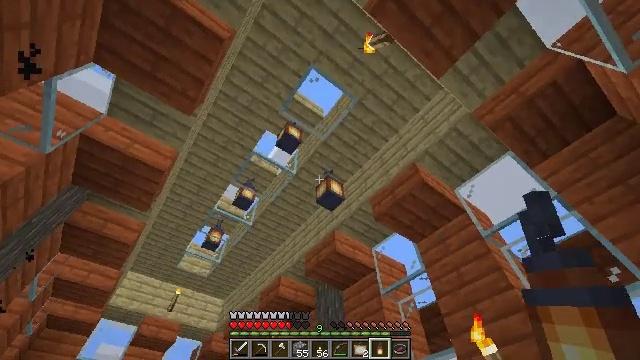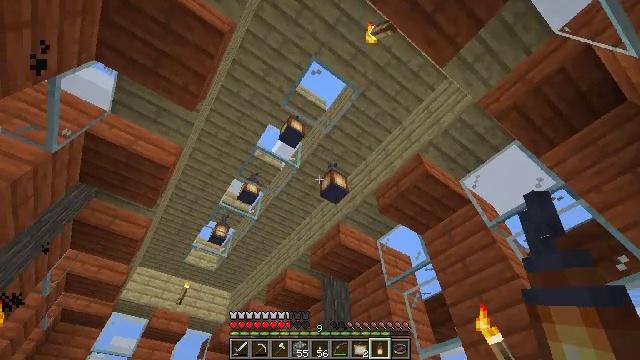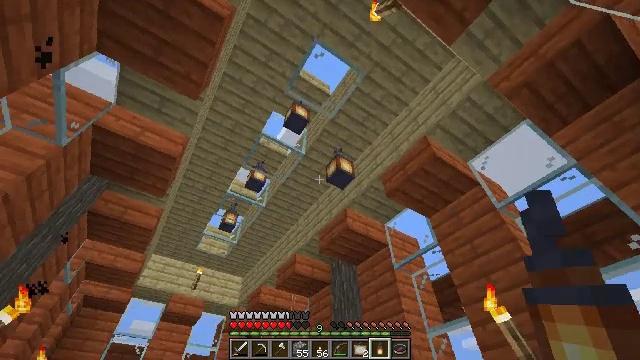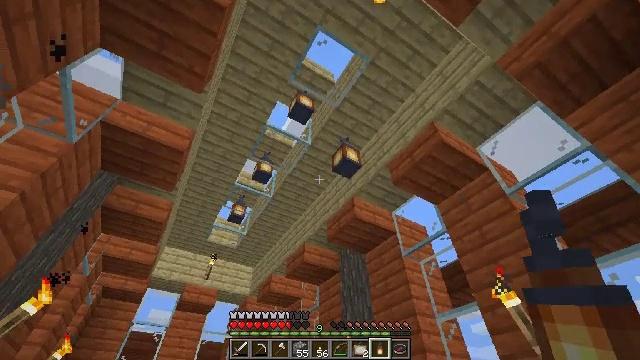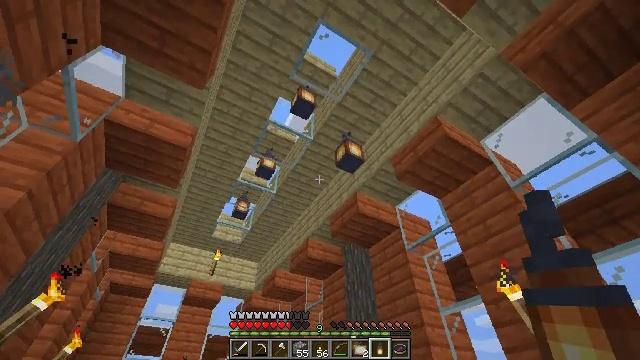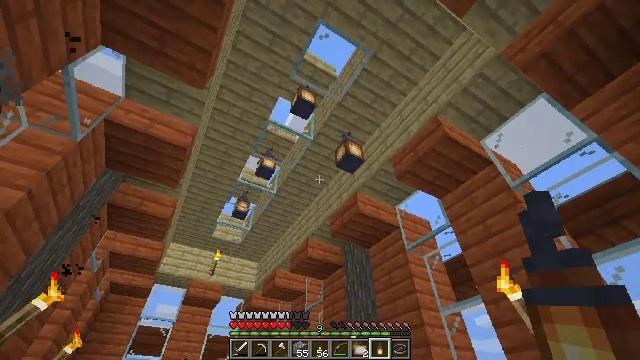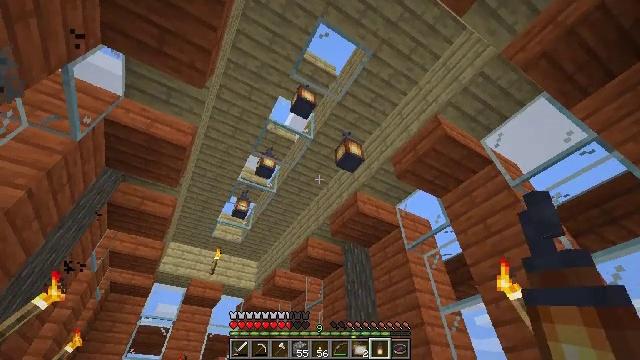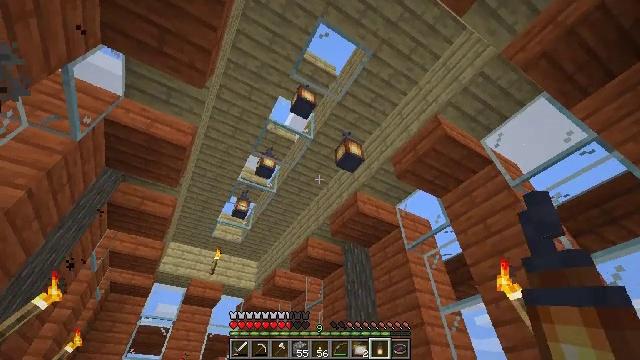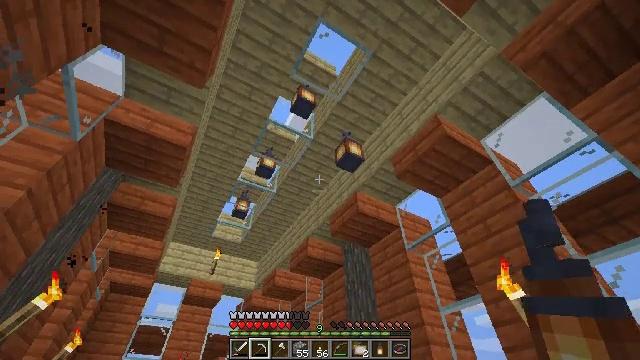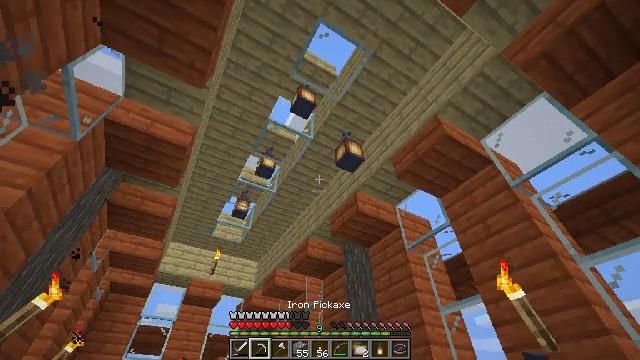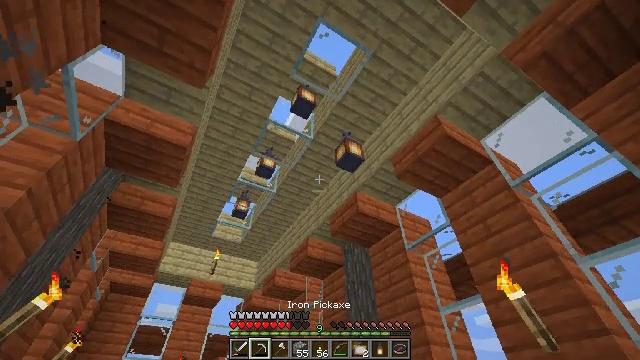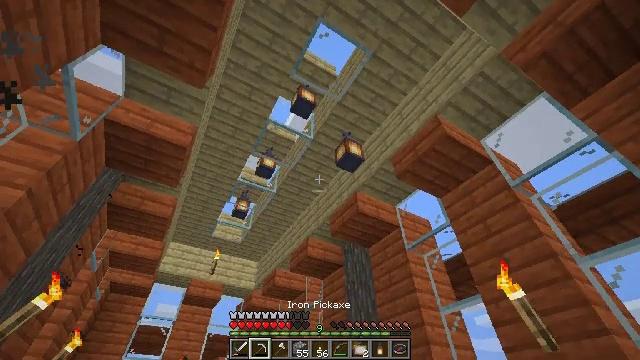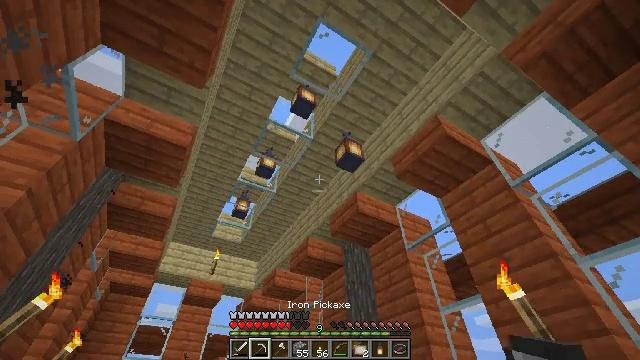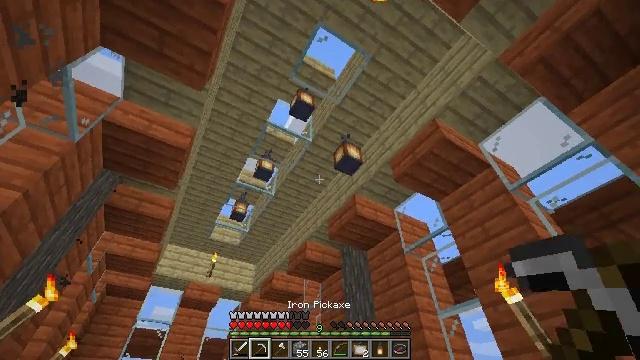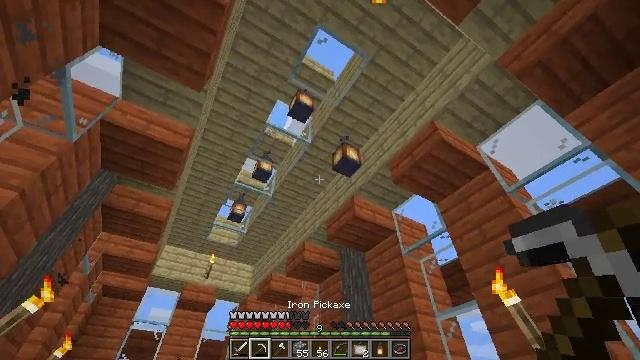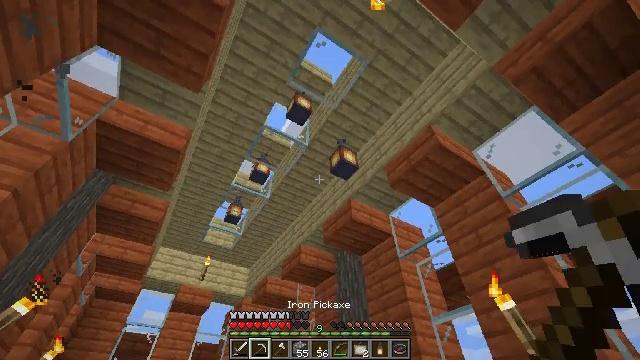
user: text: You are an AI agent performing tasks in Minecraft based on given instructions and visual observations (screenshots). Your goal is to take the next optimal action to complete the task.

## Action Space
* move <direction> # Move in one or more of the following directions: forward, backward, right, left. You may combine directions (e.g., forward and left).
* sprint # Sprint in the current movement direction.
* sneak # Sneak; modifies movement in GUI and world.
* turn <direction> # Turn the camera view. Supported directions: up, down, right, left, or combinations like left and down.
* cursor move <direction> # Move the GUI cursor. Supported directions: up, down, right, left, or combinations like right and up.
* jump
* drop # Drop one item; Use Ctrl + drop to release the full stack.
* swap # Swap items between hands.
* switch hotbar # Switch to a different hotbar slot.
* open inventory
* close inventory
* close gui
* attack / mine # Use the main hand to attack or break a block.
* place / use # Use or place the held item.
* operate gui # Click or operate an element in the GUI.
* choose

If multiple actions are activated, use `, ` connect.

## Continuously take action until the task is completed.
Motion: motion action
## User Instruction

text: Left-click to mine the lantern.
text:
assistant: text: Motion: turn left and down
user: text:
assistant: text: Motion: turn left and down
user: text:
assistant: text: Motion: turn left and down
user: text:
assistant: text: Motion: turn down
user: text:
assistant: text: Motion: no_op
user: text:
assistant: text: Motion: no_op
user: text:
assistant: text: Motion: no_op
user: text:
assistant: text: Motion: switch to hotbar 2
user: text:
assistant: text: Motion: switch to hotbar 2
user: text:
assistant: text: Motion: switch to hotbar 2
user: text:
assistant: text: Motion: switch to hotbar 2
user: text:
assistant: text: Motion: switch to hotbar 2
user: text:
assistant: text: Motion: no_op
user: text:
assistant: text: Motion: no_op
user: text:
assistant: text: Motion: no_op
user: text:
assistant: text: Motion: move forward
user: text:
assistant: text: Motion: move forward, turn right and up
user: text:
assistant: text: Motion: move forward, turn up
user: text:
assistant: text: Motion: move forward, turn up
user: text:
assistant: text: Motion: move forward
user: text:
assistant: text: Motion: move forward
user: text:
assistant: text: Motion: no_op
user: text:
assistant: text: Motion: no_op
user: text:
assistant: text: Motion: no_op
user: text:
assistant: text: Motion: no_op
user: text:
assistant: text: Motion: no_op
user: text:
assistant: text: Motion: turn up
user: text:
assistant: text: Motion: turn right and up
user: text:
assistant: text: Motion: turn up
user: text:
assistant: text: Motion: turn right and up